Question: I'm working on a project in that I face a problem, I gave the background image for UITextView when I scroll the UITextView the image is repeating not fixed,so please tell any idea to fixed the UIImage for UITextView.

Regards,
Raja.I
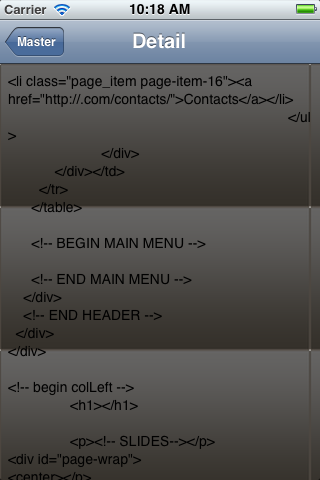
Answer: Try this one
'''
textView.backgroundColor = [UIColor colorWithPatternImage:[UIImage imageNamed: @"Image.png"]];
'''